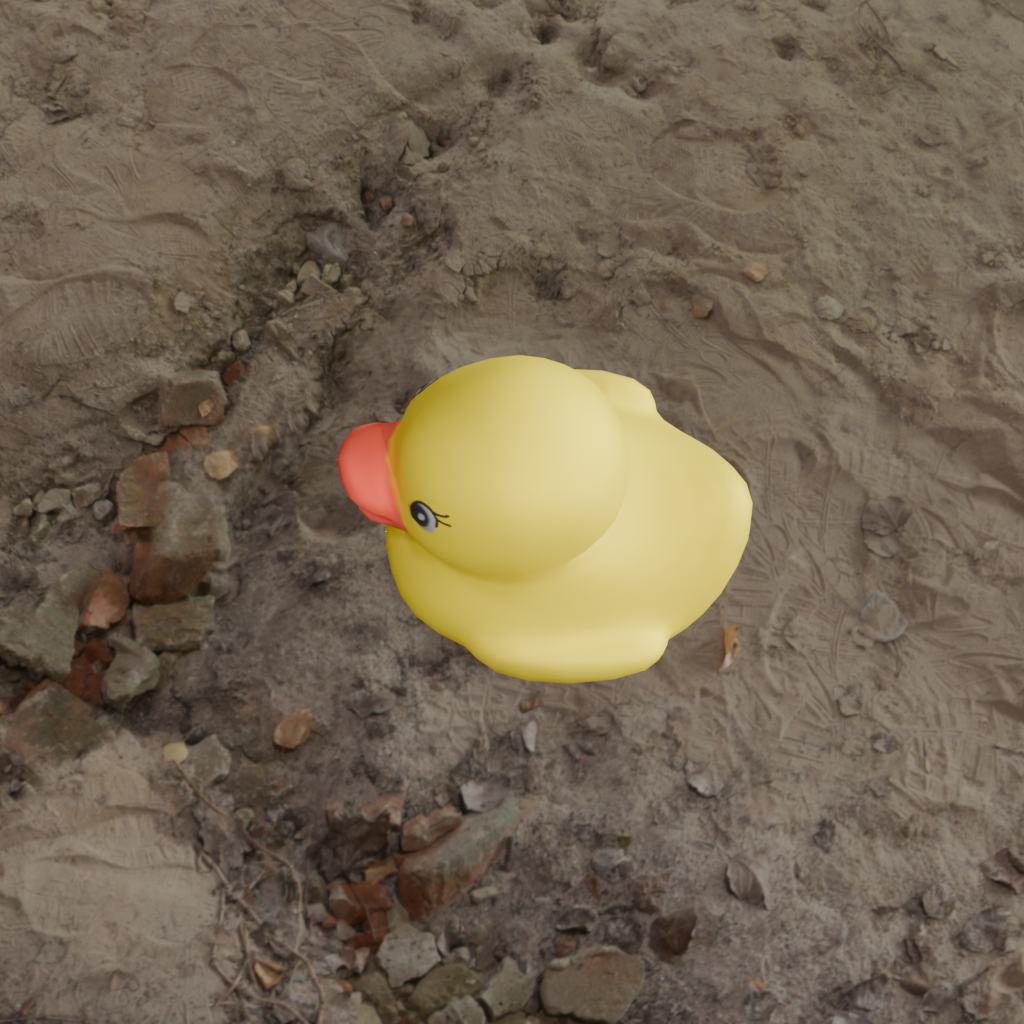
an image of a yellow rubber duck seen from <left_top> in an interior of an abandoned industrial building.